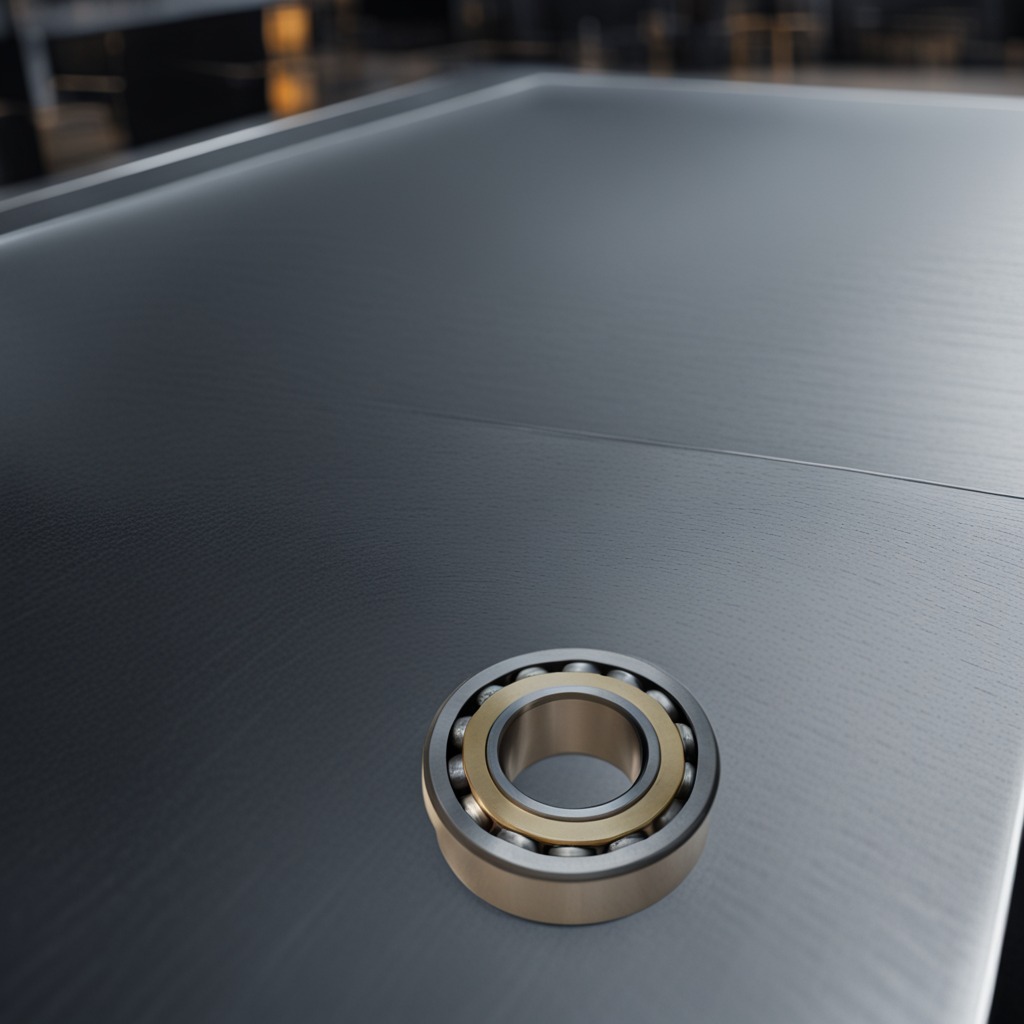
A metal ball bearing is lying on the cold steel table in a mining workshop.